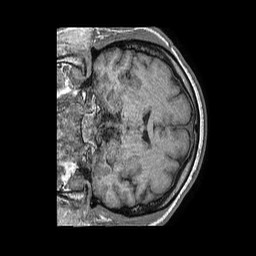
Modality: T1w
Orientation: coronal
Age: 51
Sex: male
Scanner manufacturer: philips
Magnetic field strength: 1.5 T
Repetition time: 0.007747 s
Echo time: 0.003572 s